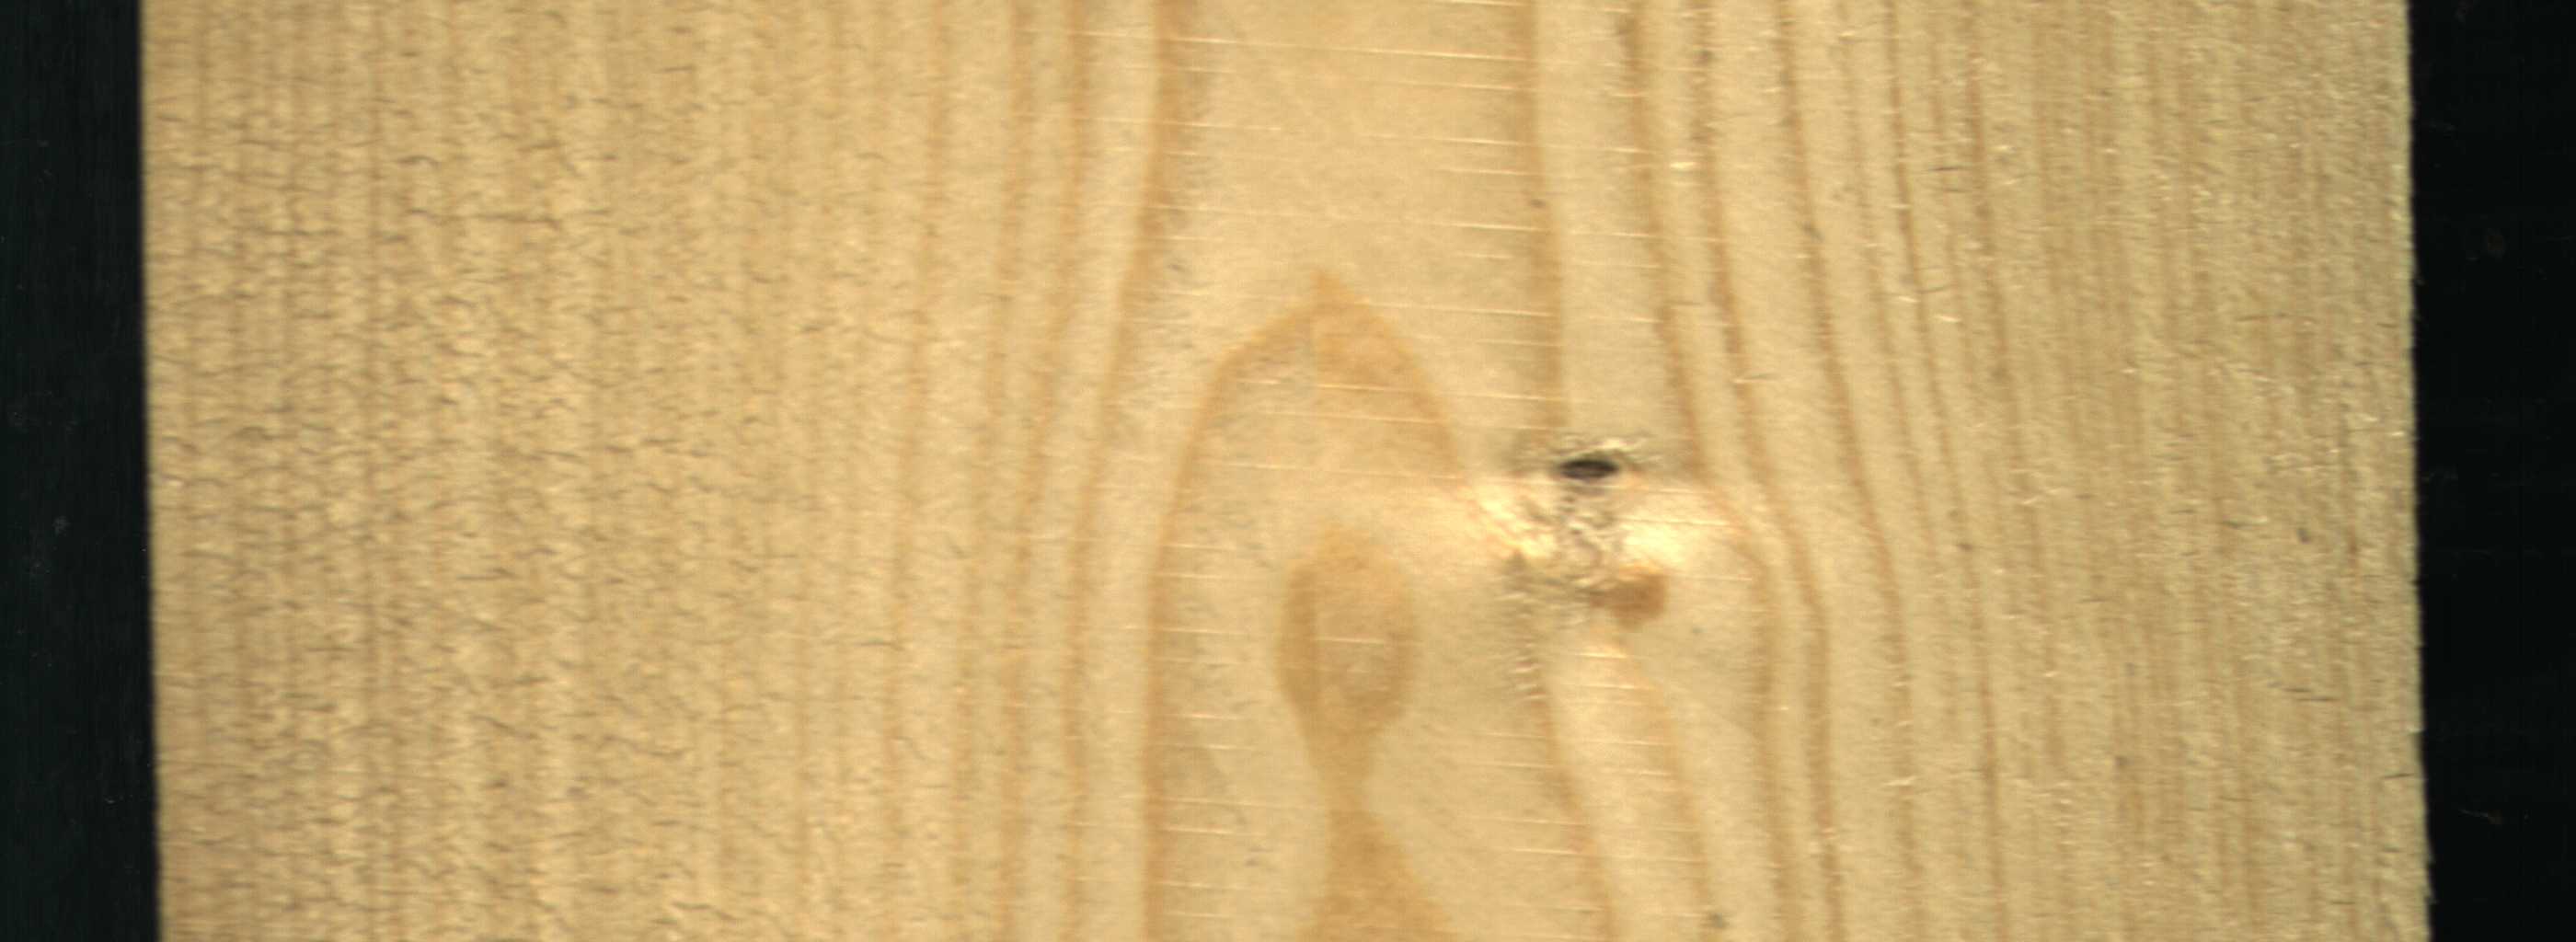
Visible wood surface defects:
Dead_Knot